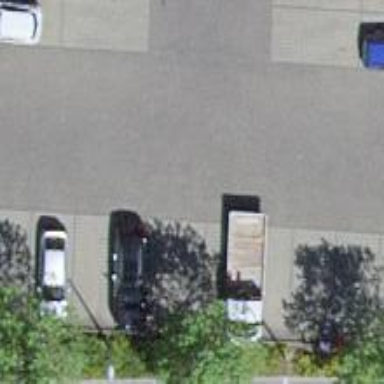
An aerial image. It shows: Road serving as parking aisle.